Question: My code is like below:
'''
#include <string.h>
int main()
{
int ii = 123;
char str[7] = "";
strcpy(str,"123456");
return 0;
}
'''
I run this in VS2010, the memory is like below

I am curious what the 'cc' in the memory used for? And how the number of 'cc' is calculated?
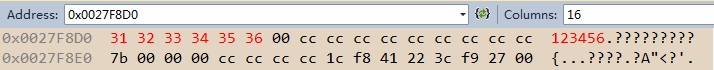
Answer: When compile for "Debug" in Visual Studio, the 'cc''s are often used to fill up uninitialized memory. That way it's more obvious when you access uninitialized memory.
For example, if you try to dereference an uninitialized pointer, you'll likely get something like:
'''
Access Violation accessing 0xcccccccc
'''
or something like that.